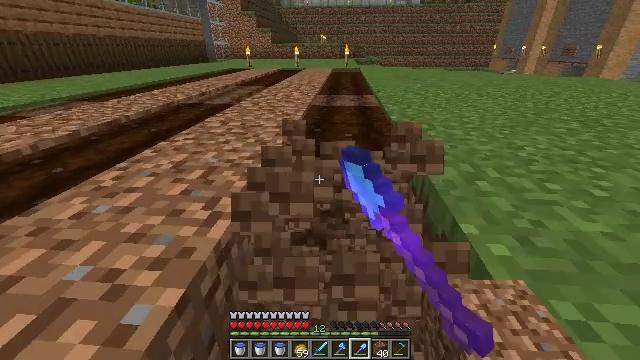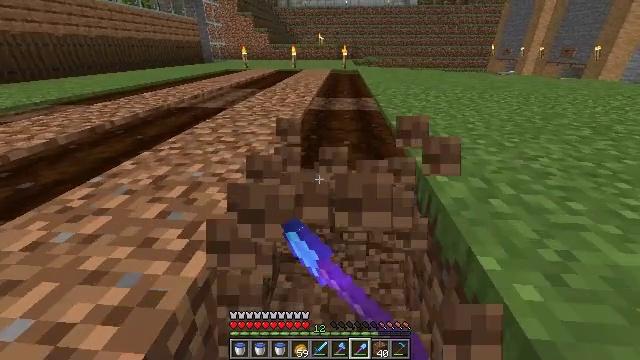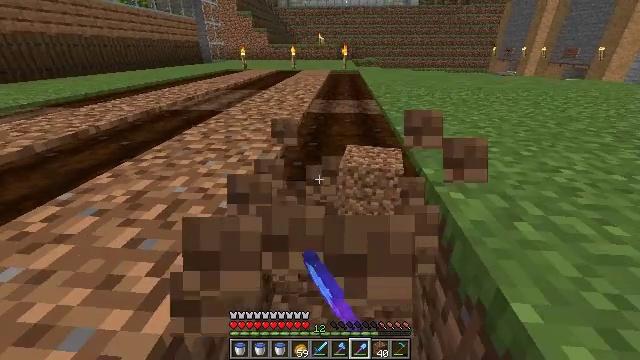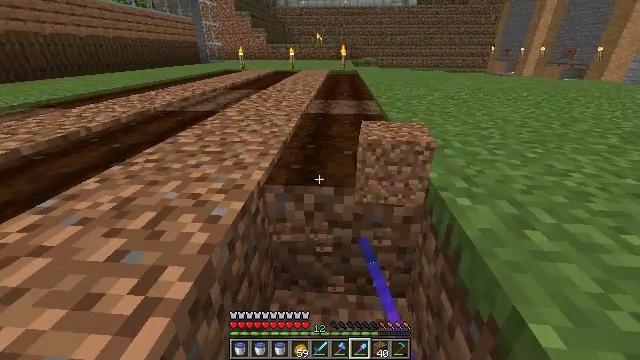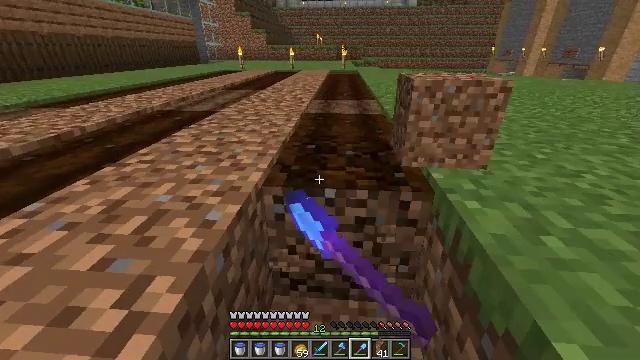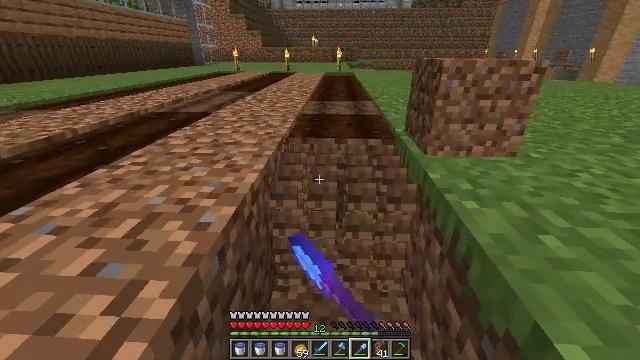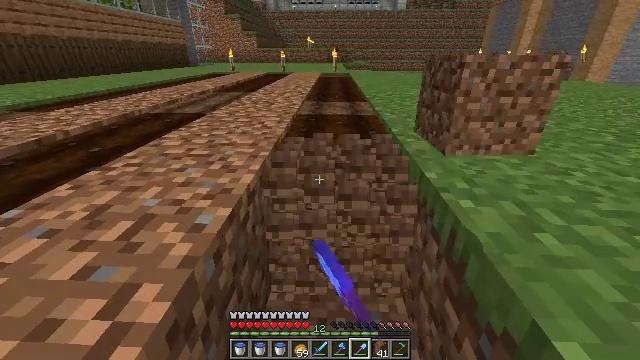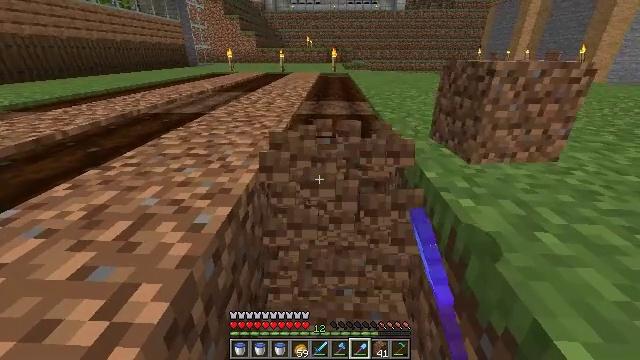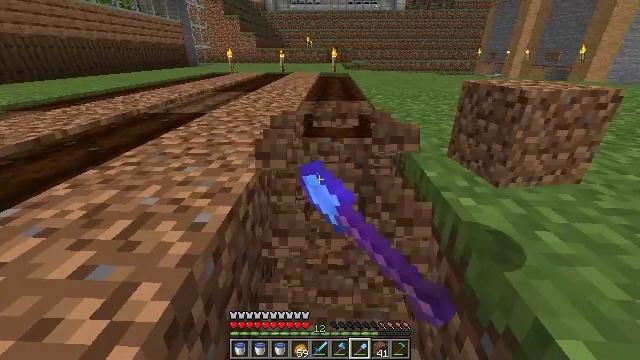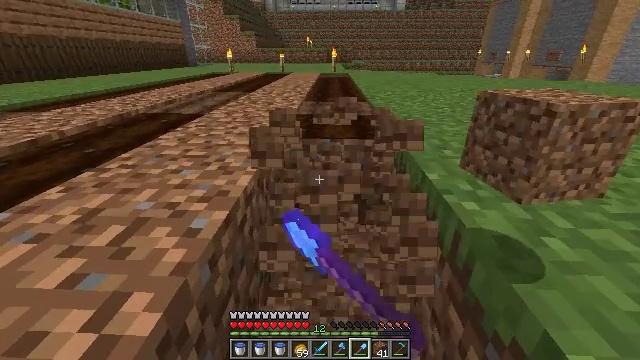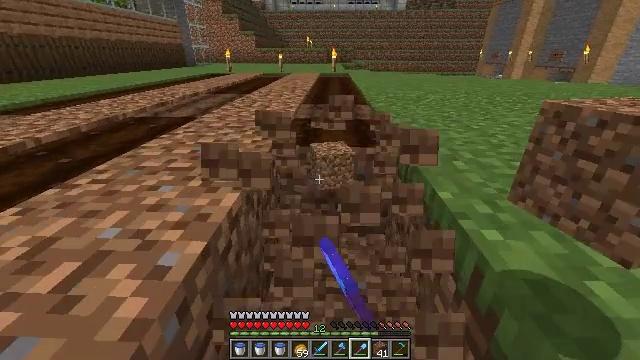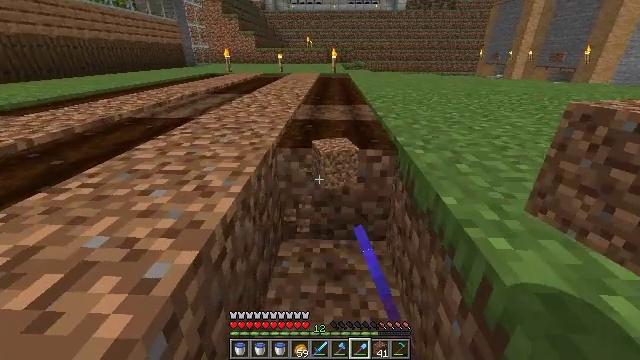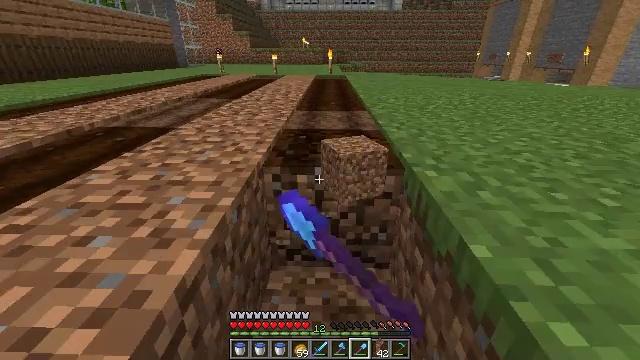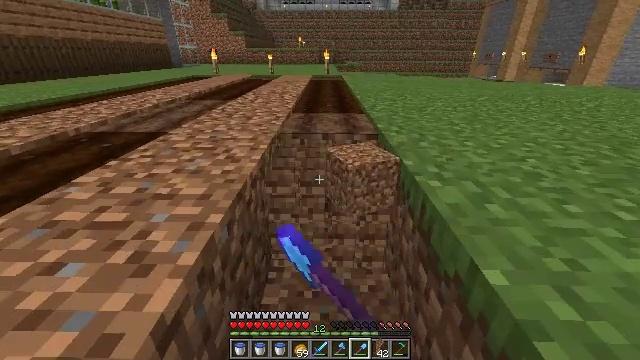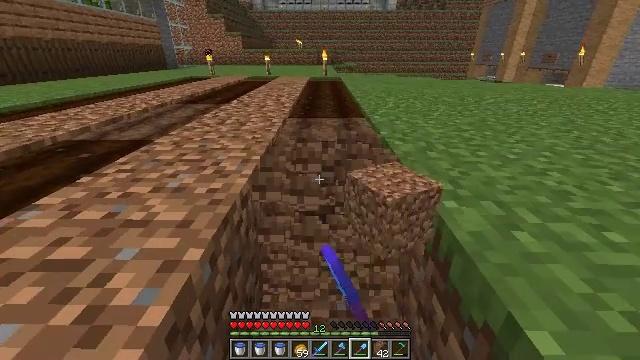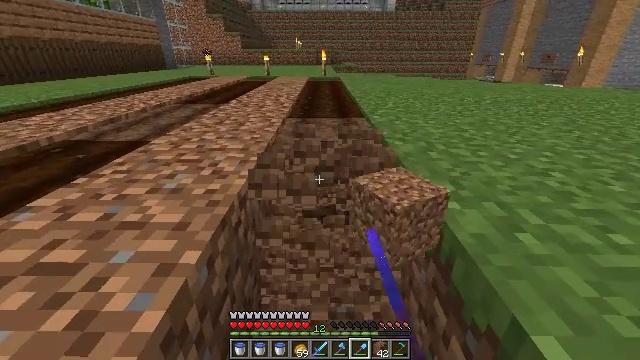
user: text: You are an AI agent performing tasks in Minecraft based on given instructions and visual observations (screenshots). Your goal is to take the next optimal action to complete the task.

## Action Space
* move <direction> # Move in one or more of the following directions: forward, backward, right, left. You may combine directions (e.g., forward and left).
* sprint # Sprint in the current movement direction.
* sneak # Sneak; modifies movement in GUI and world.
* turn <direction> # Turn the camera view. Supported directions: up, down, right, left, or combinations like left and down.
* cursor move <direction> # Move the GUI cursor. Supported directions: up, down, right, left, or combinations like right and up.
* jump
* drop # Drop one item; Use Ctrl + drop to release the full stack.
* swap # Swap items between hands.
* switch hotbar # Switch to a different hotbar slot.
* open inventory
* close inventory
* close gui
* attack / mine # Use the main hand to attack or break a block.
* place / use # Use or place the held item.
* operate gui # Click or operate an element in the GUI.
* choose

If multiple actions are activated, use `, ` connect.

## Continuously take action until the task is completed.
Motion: motion action
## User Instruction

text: Attack the farmland to gather it.
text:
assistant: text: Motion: move forward, attack / mine
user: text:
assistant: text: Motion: attack / mine
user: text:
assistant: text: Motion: attack / mine
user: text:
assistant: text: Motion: attack / mine
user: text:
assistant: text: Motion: attack / mine
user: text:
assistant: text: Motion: attack / mine
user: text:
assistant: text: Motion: attack / mine
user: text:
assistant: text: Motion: attack / mine
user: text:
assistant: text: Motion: move forward, attack / mine
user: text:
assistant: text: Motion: move forward, attack / mine
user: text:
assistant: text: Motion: move forward, attack / mine
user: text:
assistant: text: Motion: move forward, attack / mine
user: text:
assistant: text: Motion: move forward, attack / mine
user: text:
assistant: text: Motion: attack / mine
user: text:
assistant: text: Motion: attack / mine
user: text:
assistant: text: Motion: attack / mine
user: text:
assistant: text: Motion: attack / mine
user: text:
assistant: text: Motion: attack / mine
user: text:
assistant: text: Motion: move forward, attack / mine
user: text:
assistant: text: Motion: move forward, attack / mine
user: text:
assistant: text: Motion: move forward, attack / mine
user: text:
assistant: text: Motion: move forward, attack / mine
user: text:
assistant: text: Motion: move forward, attack / mine
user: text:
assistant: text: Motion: move forward, attack / mine
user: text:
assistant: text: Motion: attack / mine
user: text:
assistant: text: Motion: attack / mine
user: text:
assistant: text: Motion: attack / mine
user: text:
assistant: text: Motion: attack / mine
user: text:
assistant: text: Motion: attack / mine
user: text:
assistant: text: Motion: move forward, attack / mine